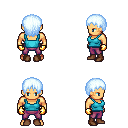
a pixel art fantasy rpg character, male body template, human, tanned skin, teal pirate shirt, magenta pants, white cyan plain hairstyle, gold gloves, brown shoes, four views (front, back, left, right), 2x2 character sprite sheet, small pixel art, hard edges, no anti-aliasing